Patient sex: M
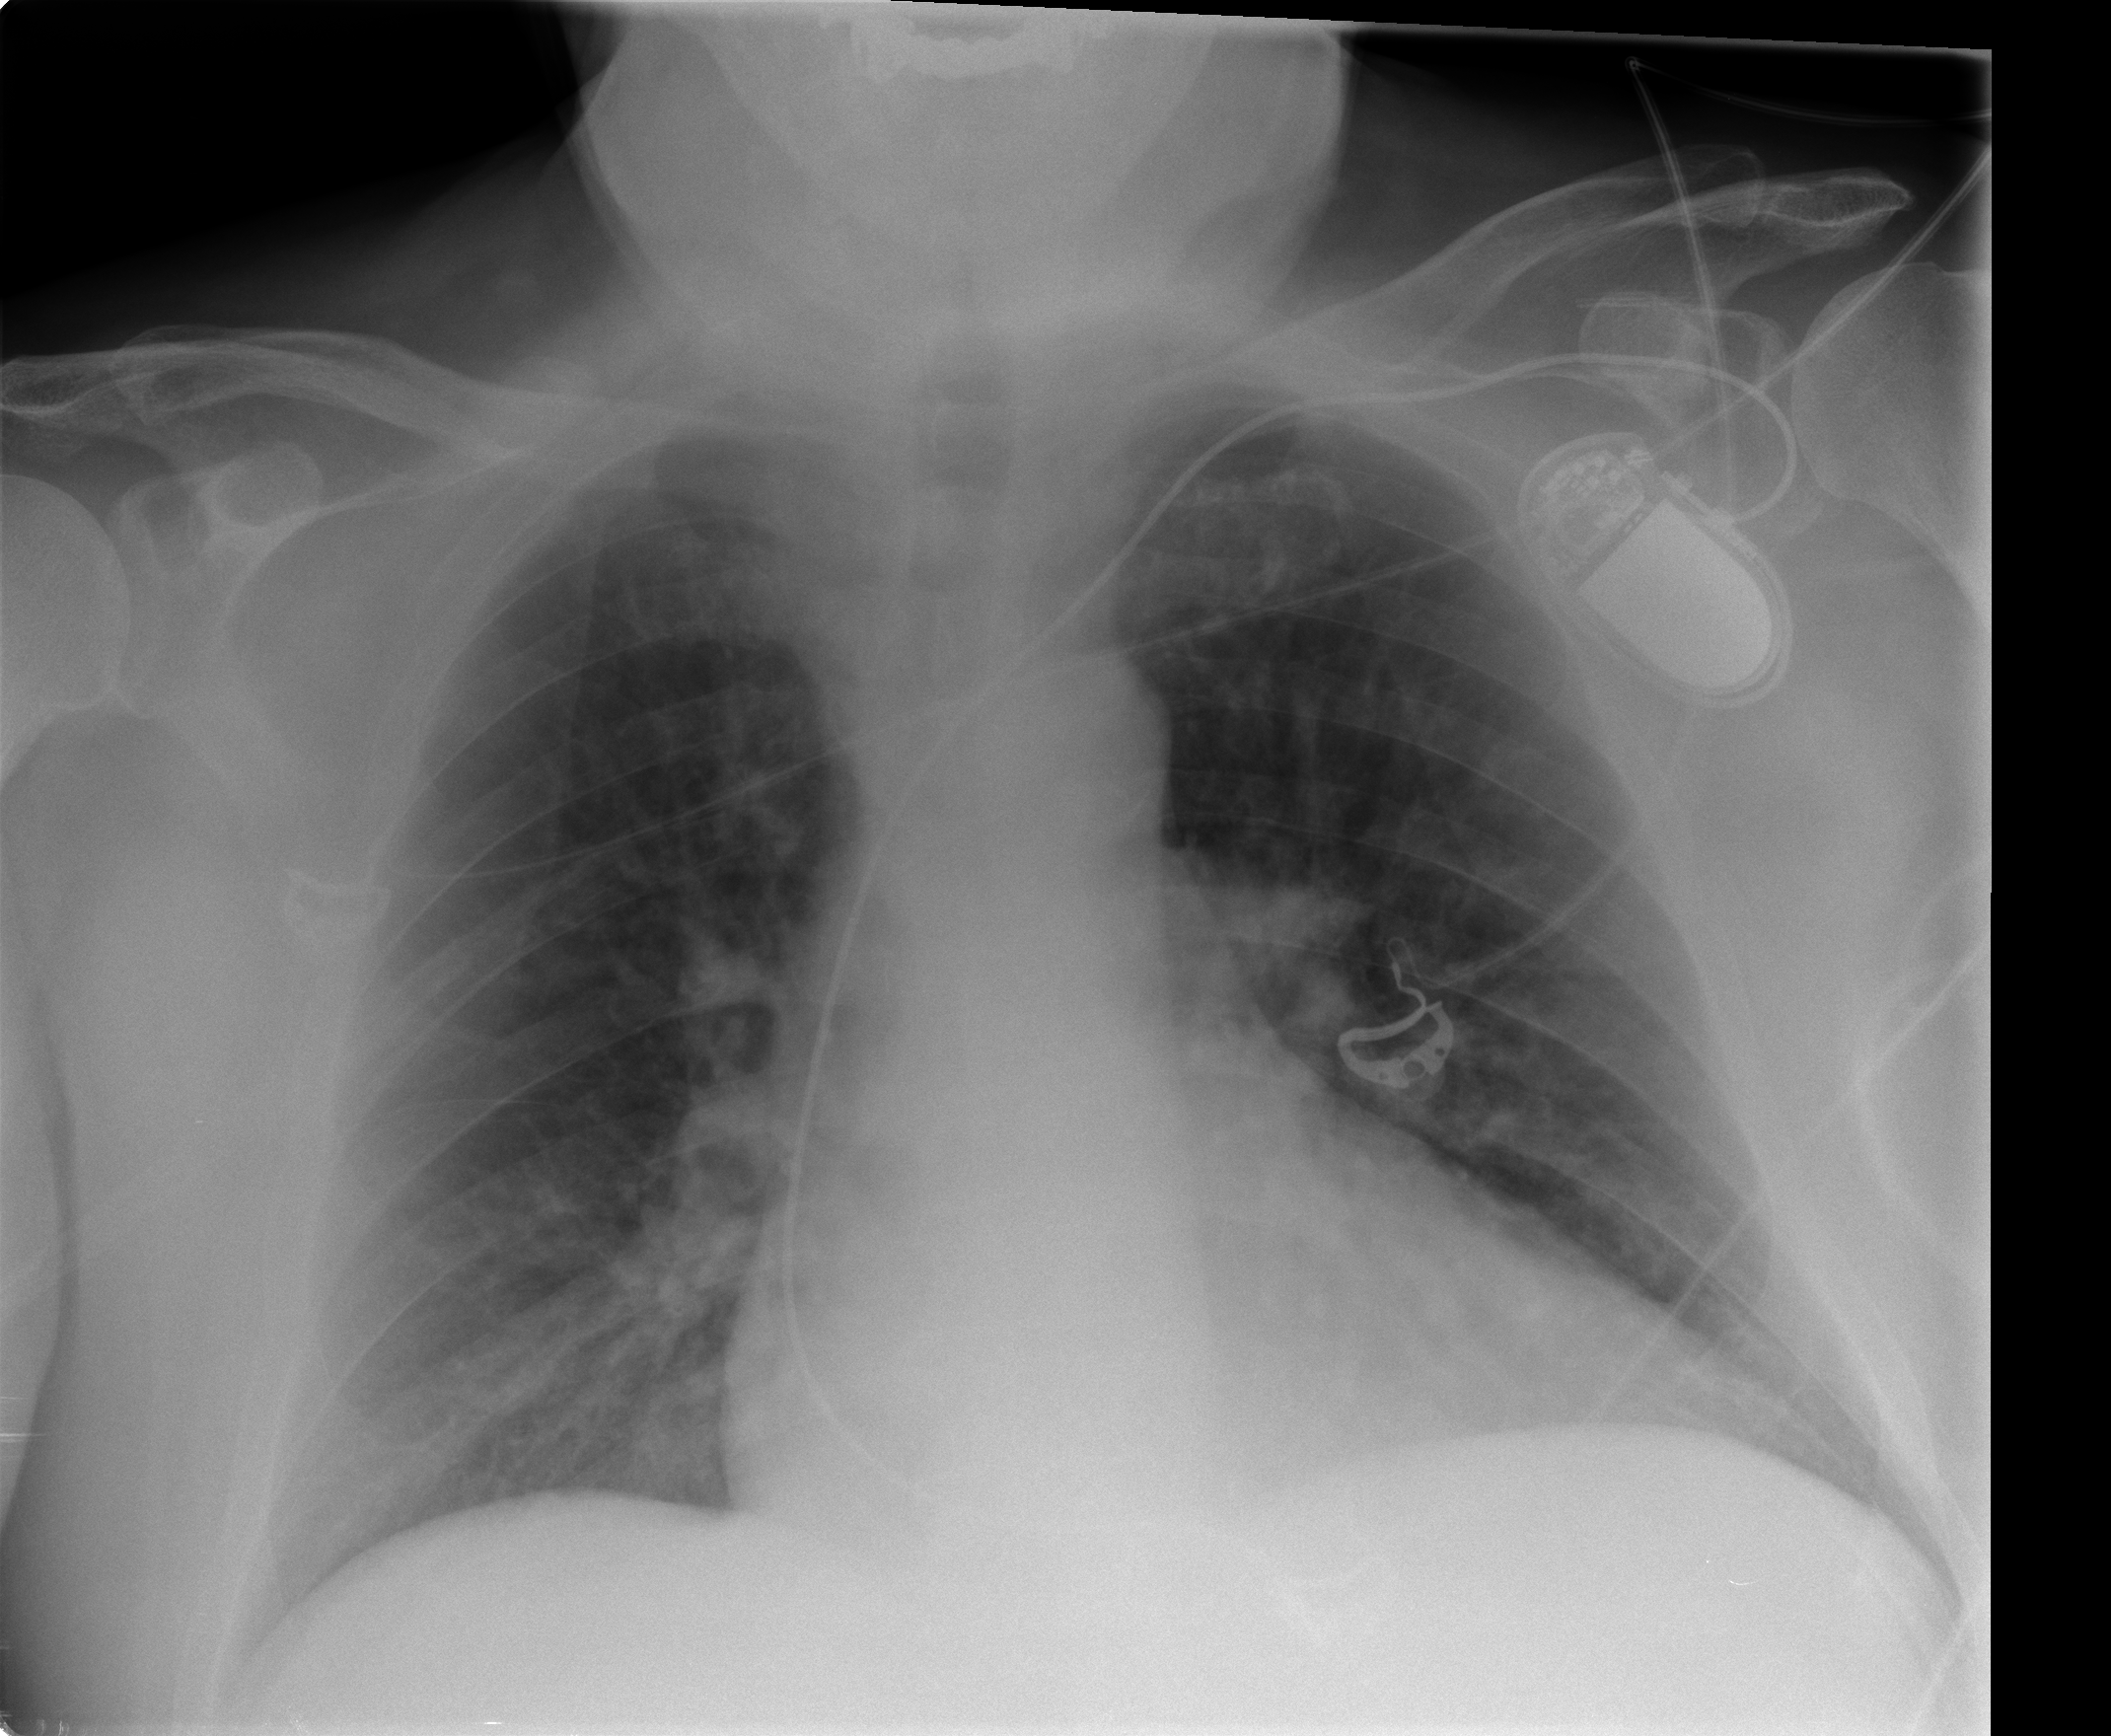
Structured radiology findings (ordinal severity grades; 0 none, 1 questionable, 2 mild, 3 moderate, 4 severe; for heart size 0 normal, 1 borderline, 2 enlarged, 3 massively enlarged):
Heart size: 3
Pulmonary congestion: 2
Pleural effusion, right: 0
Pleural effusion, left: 0
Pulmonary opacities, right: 0
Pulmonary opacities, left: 2
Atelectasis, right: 0
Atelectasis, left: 0